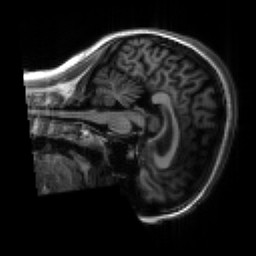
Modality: T1w
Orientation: sagittal
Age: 18
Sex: female
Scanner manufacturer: siemens
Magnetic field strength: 3 T
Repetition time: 2.3 s
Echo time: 0.00267 s